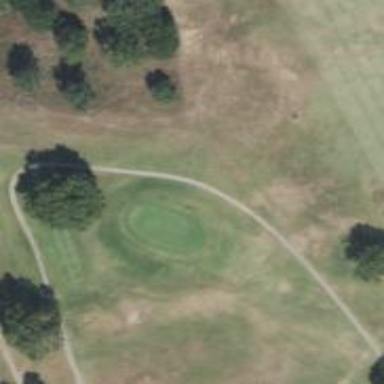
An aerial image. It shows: Path designated for golf carts.